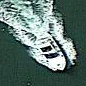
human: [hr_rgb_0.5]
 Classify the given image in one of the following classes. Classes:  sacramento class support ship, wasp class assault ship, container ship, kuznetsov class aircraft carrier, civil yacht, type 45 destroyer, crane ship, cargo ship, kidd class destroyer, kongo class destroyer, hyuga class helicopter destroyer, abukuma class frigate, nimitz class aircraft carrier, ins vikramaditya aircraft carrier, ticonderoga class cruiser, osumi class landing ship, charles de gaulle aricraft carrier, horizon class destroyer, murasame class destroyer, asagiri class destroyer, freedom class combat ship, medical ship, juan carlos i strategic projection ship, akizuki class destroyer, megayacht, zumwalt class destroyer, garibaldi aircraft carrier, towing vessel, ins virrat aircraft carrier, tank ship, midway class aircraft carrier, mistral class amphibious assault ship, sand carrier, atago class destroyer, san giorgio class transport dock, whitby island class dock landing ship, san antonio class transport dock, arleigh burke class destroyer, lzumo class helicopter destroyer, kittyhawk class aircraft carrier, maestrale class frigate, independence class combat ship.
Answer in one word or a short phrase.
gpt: Civil yacht